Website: walmart
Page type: orders-overview
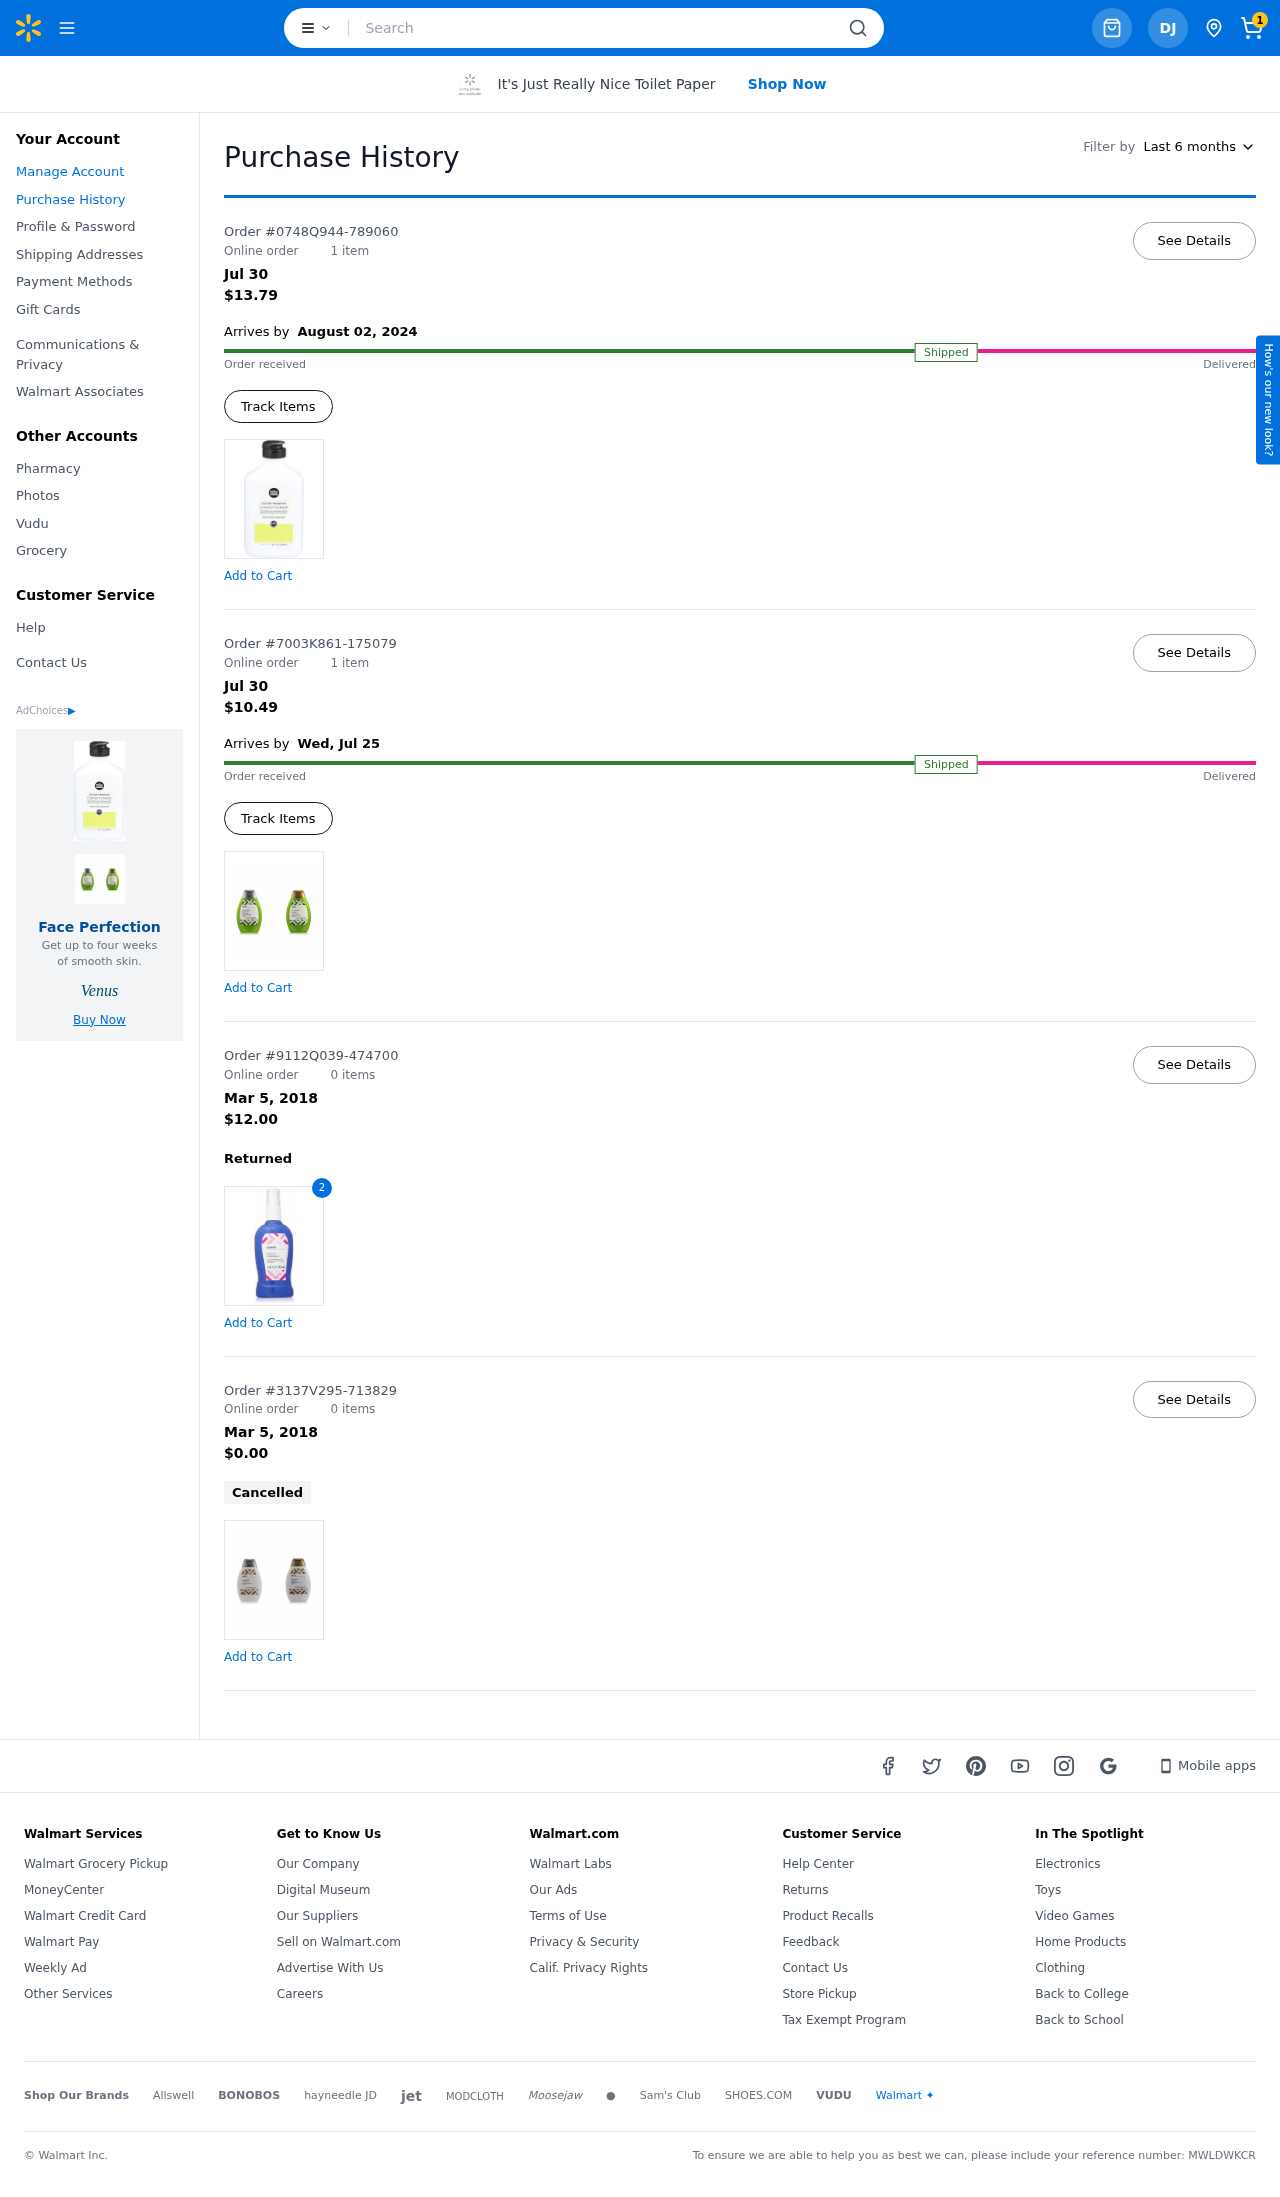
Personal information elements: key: PII_INITIALS
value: DJ
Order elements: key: ORDER_NUM_ITEMS
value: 1
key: ORDER1_ID
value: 0748Q944-789060
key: ORDER1_NUM_ITEMS
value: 1 item
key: ORDER1_DATE
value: Jul 30
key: ORDER1_TOTAL
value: $13.79
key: ORDER1_DELIVERY_DATE
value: August 02, 2024
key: ORDER2_ID
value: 7003K861-175079
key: ORDER2_NUM_ITEMS
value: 1 item
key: ORDER2_DATE
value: Jul 30
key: ORDER2_TOTAL
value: $10.49
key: ORDER2_DELIVERY_DATE
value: Wed, Jul 25
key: ORDER3_ID
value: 9112Q039-474700
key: ORDER3_NUM_ITEMS
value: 0 items
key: ORDER3_DATE
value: Mar 5, 2018
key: ORDER3_TOTAL
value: $12.00
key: ORDER3_ITEM_QTY
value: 2
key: ORDER4_ID
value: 3137V295-713829
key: ORDER4_NUM_ITEMS
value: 0 items
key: ORDER4_DATE
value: Mar 5, 2018
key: ORDER4_TOTAL
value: $0.00
Search elements: key: HEADER_SEARCH
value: Search